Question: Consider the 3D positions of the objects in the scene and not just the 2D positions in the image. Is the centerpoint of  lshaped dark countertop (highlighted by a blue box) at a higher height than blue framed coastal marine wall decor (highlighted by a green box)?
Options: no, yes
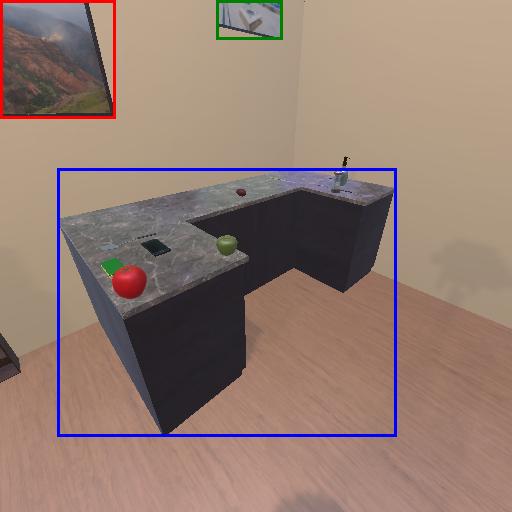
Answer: no